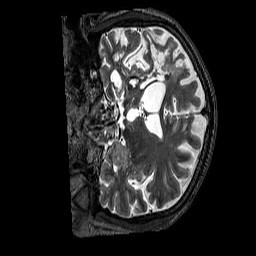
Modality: T2w
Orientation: coronal
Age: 45
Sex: male
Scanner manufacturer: siemens
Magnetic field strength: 3 T
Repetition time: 3.2 s
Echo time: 0.567 s